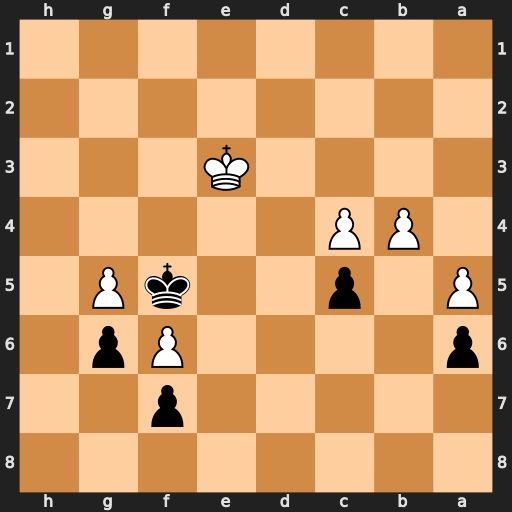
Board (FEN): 8/5p2/p4Pp1/P1p2kP1/1PP5/4K3/8/8
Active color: b
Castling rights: -
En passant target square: -
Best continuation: cxb4 c5 Ke5 c6 Kd6